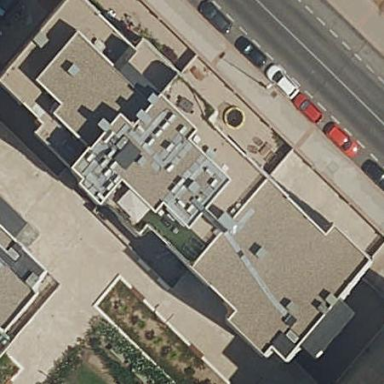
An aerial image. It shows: Residential building.